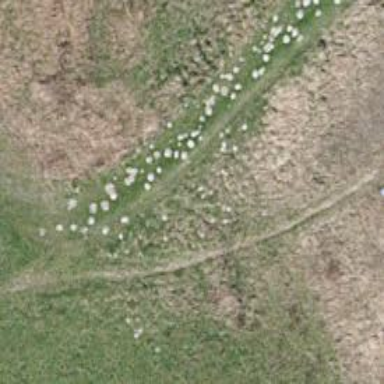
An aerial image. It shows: Grass track with grade3 track type.